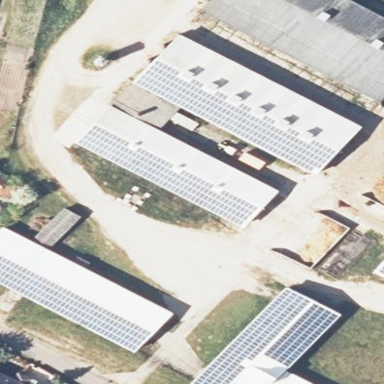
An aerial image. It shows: Building equipped with small solar photovoltaic panel for generating electricity.